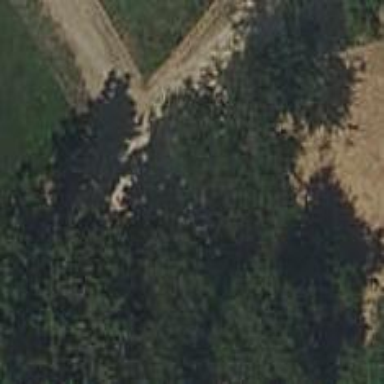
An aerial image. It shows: Unpaved footway.